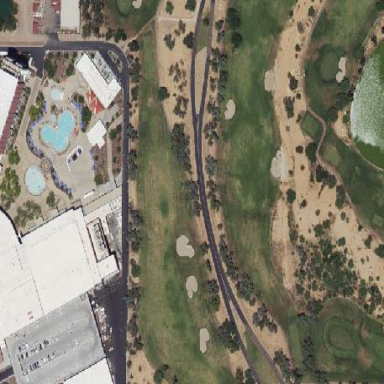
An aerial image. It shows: Golf fairway surrounded by grass.